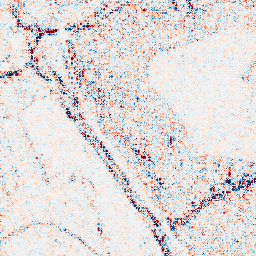
Category: wavelet
Decomposition family: wavelet_dwt
Decomposition parameters: wavelet: db4
level: 1
Upsampling method: edge_directed
Upsampling parameters: scale: 2
Upsampling scale: 2